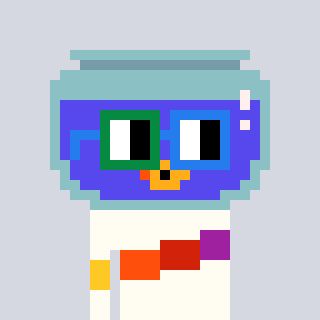
a pixel art character with square green and blue glasses, a goldfish-shaped head and a grayscale-colored body on a cool background